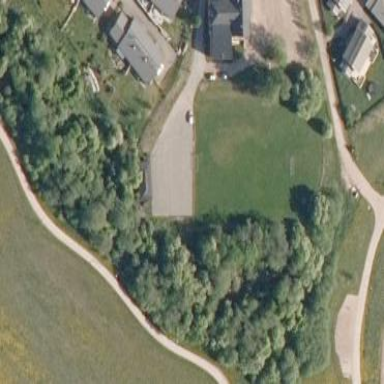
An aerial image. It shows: Pitch for leisure activities.